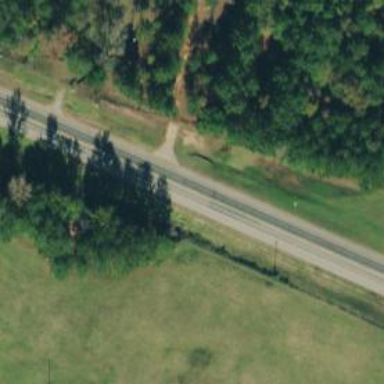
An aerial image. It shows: Primary highway.